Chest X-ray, PA view. Patient: 55 years old, sex F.
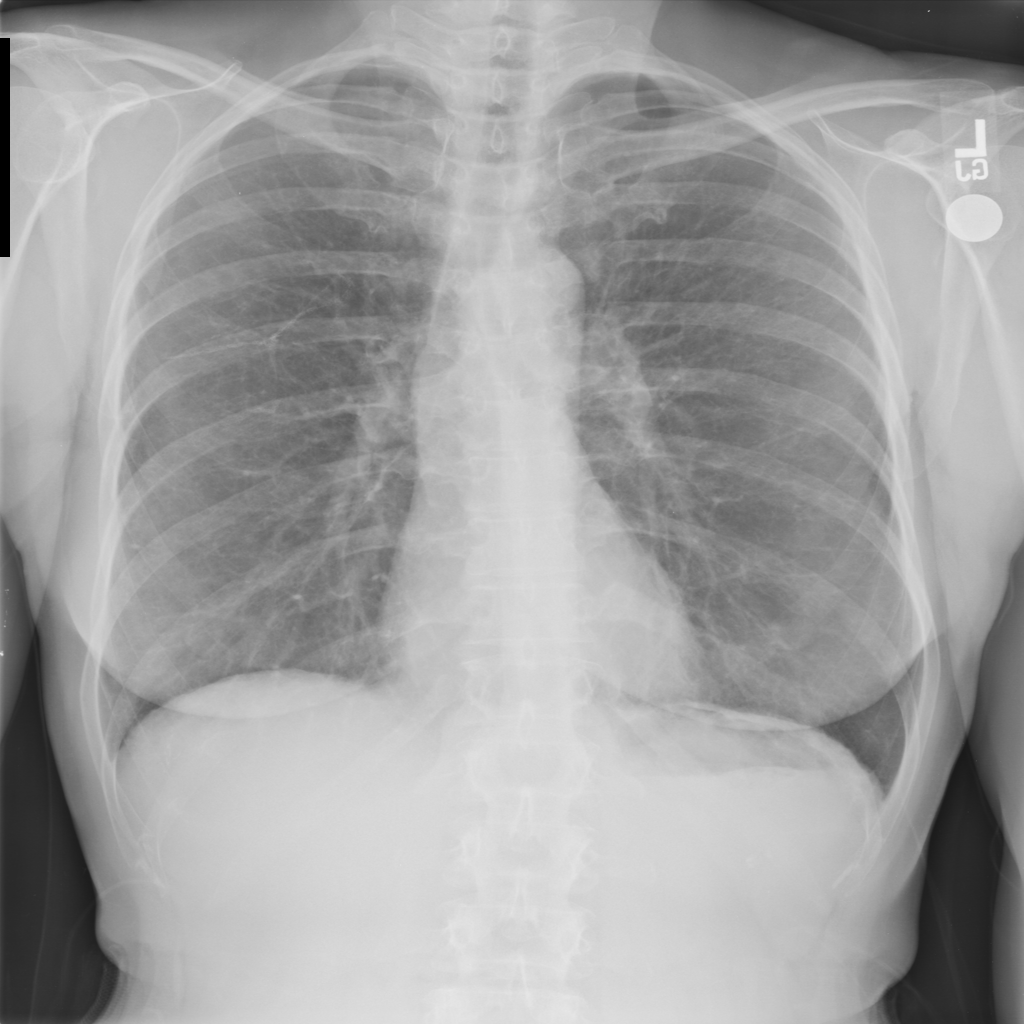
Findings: No Finding